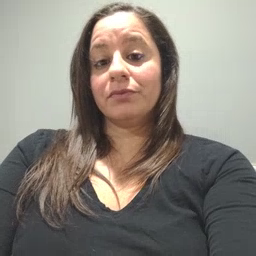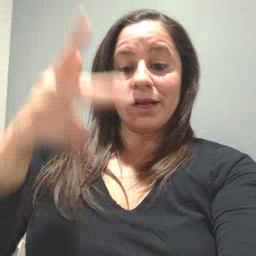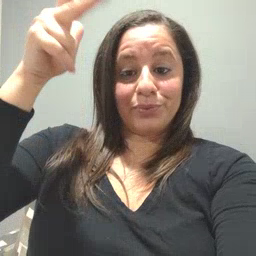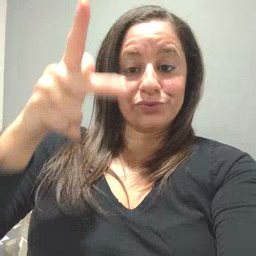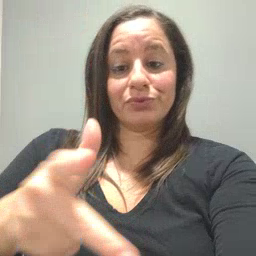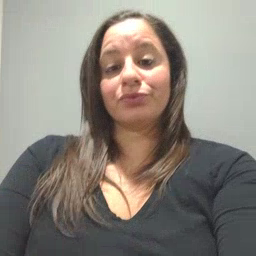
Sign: helicopter